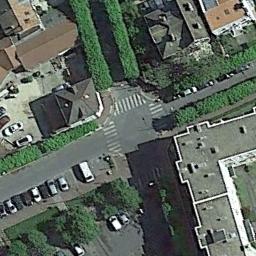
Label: intersection